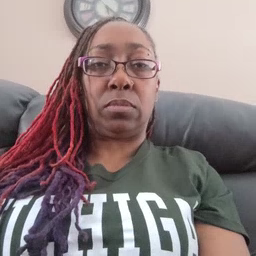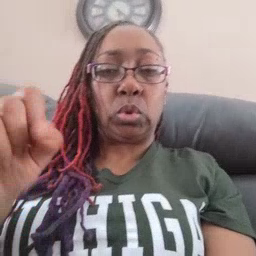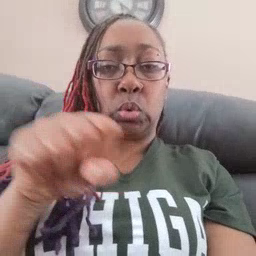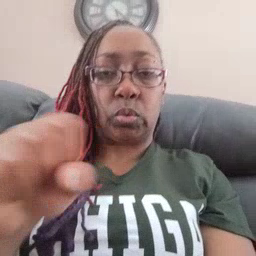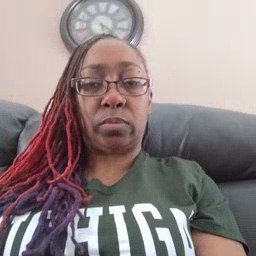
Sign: shoe